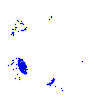
Particle: electron